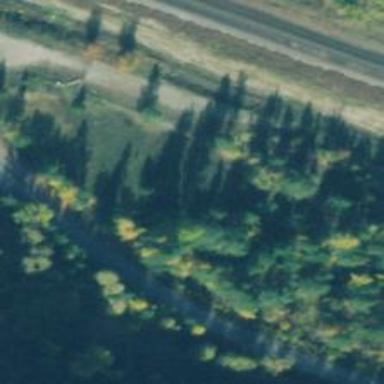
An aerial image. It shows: Abandoned road.